Field crop: maize
Growth stage: 2
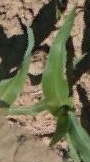
Species: maize